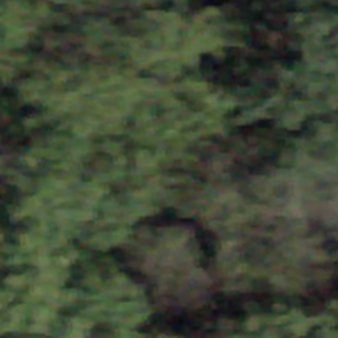
Label: other